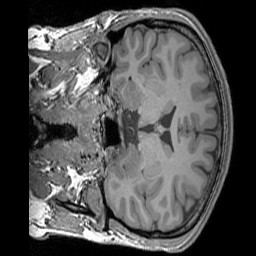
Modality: T1w
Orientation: coronal
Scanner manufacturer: siemens
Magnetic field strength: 3 T
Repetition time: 1.83 s
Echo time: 0.00303 s